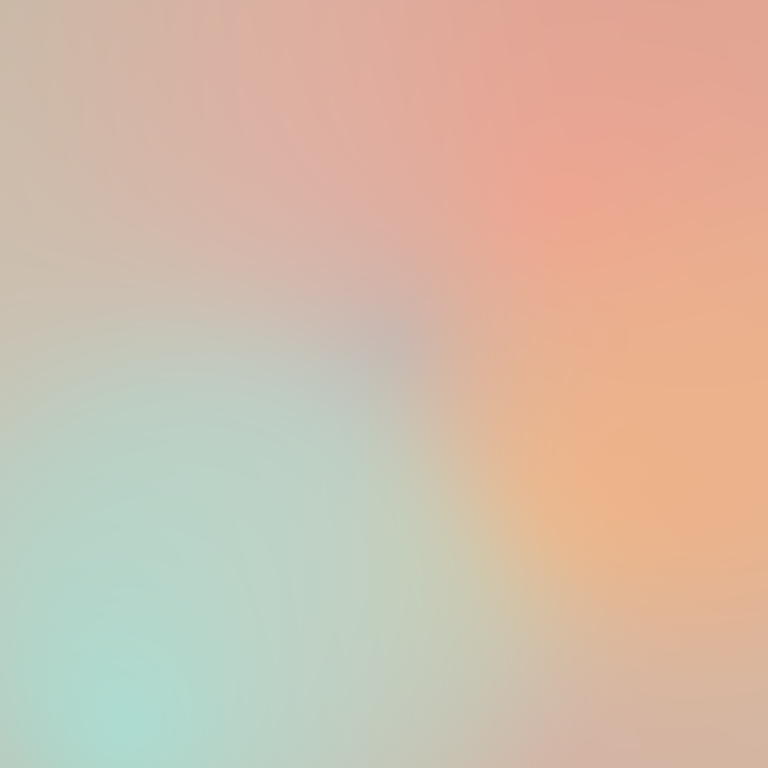
Abstract light effect, smooth gradient from soft peach to gentle teal, serene atmosphere, diffuse glow, no room, no furniture, no objects.